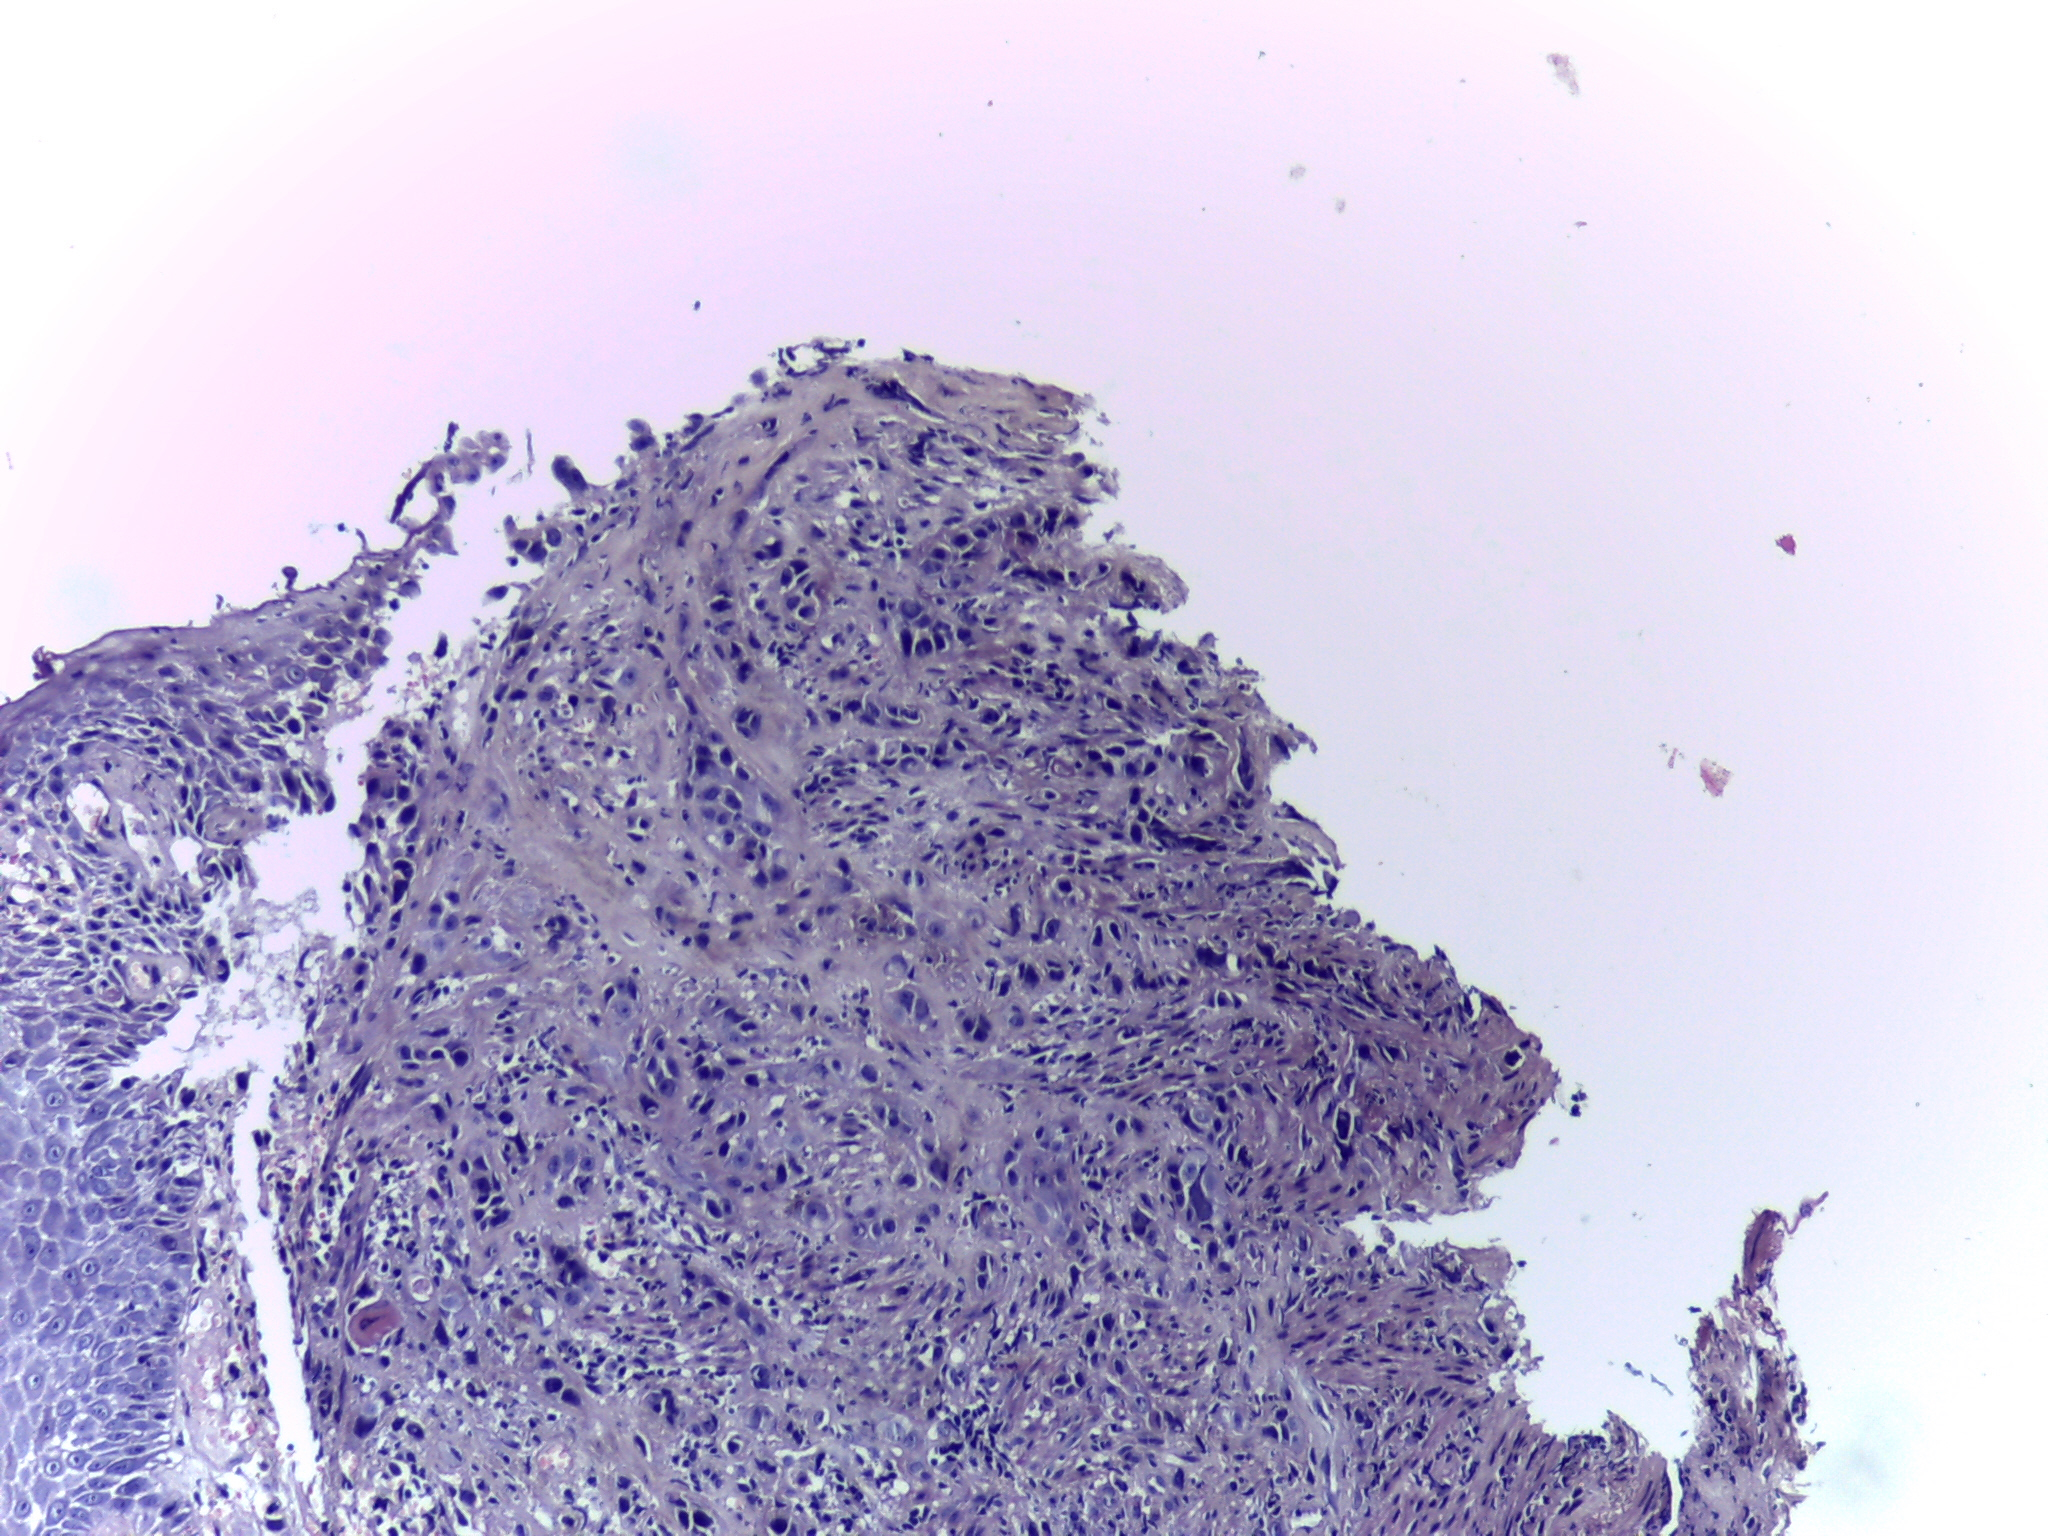
Diagnosis: OSCC